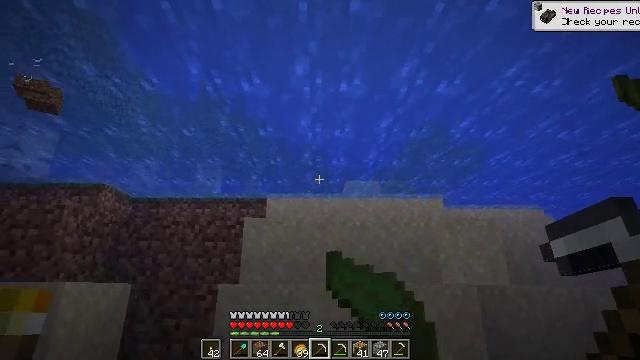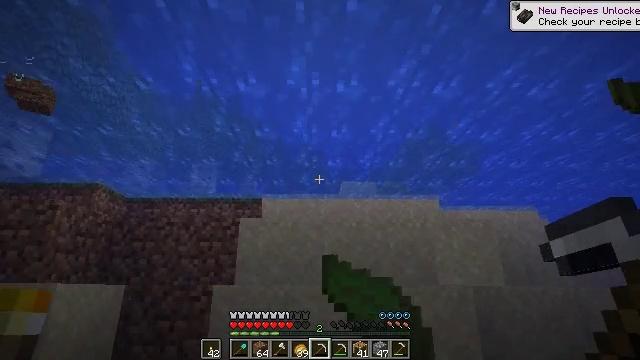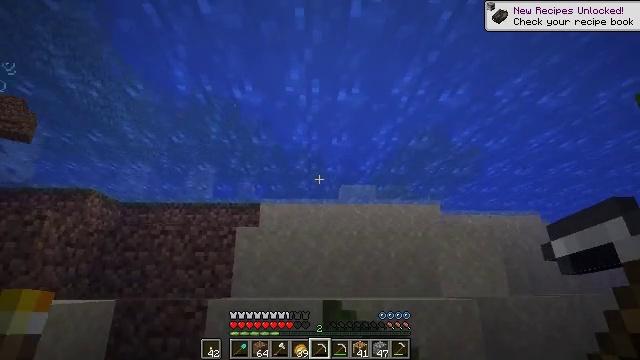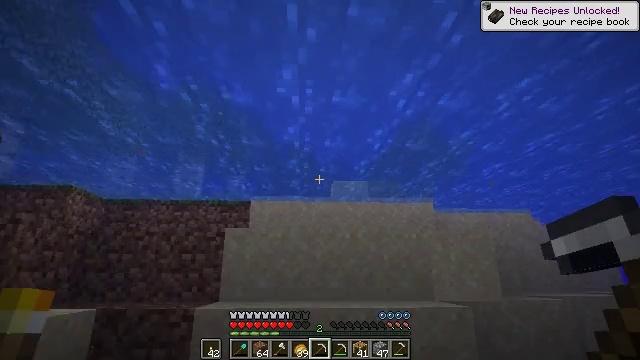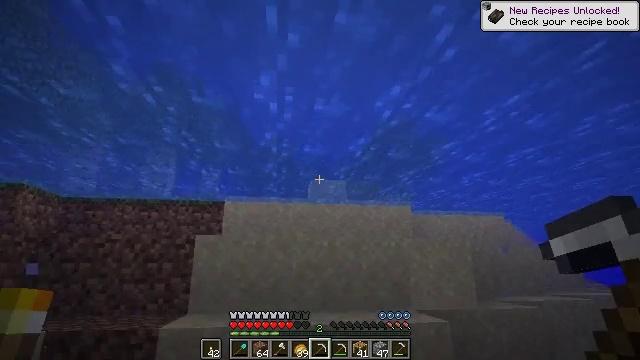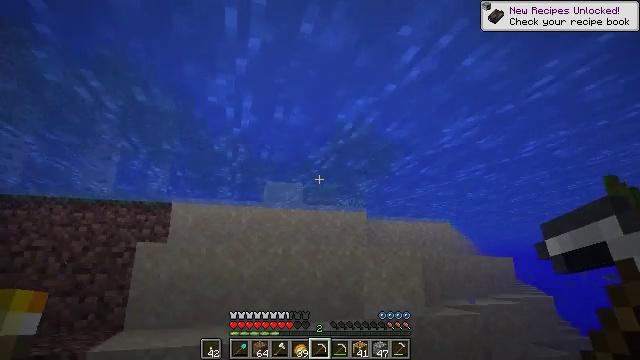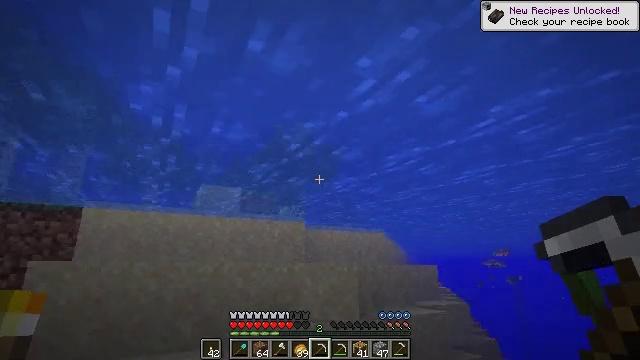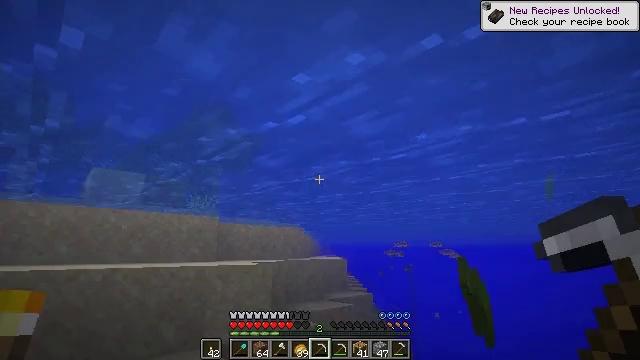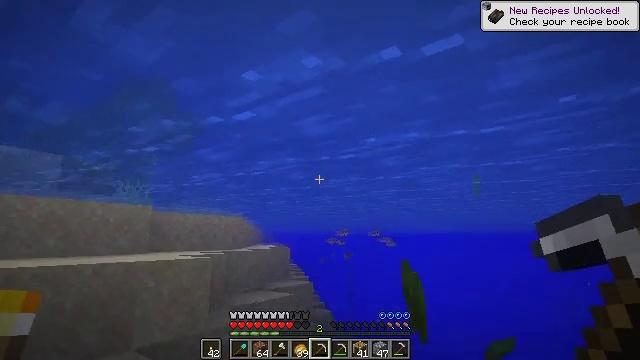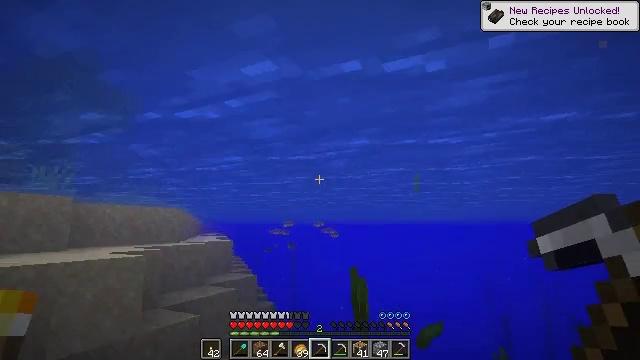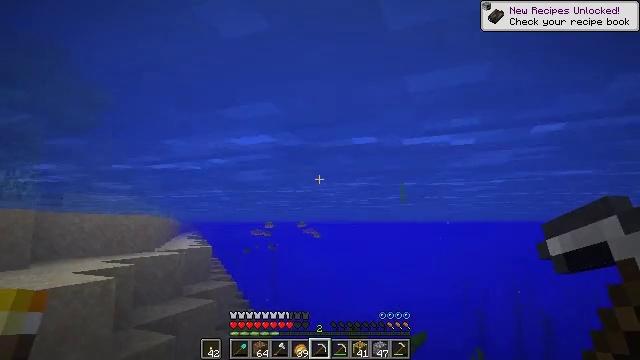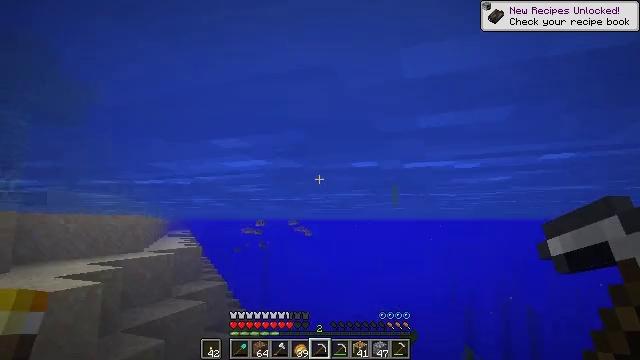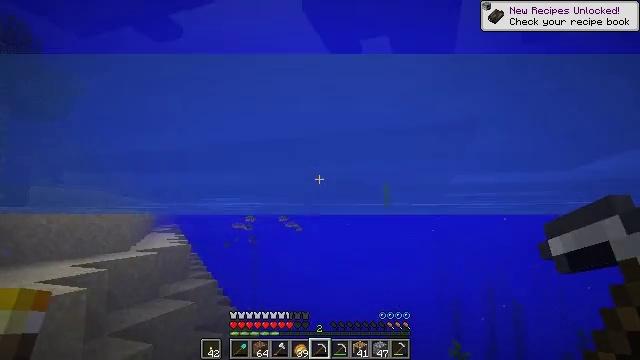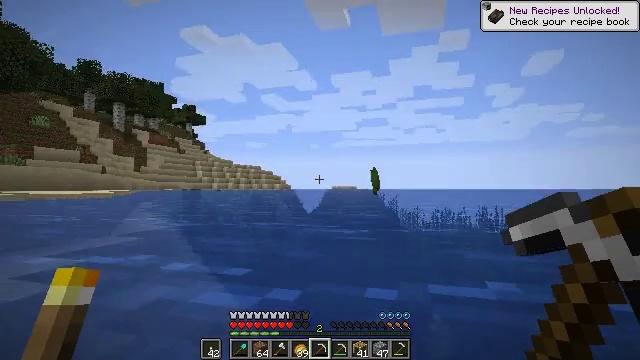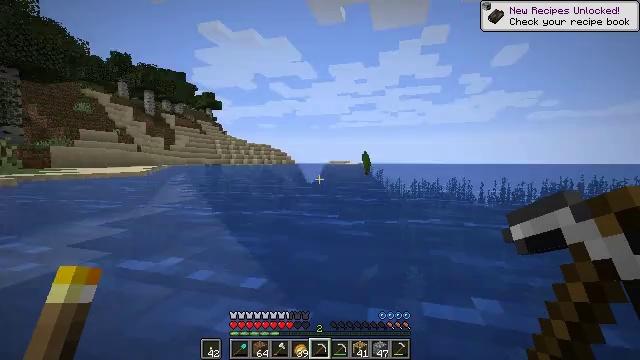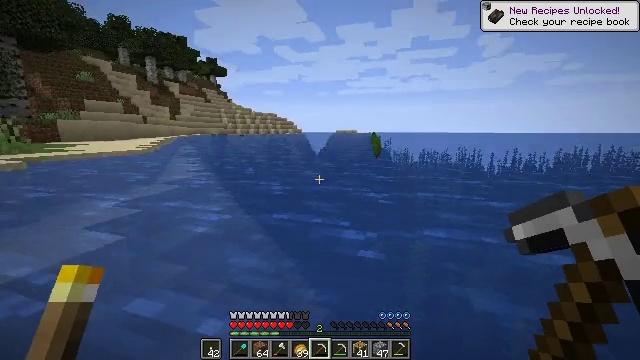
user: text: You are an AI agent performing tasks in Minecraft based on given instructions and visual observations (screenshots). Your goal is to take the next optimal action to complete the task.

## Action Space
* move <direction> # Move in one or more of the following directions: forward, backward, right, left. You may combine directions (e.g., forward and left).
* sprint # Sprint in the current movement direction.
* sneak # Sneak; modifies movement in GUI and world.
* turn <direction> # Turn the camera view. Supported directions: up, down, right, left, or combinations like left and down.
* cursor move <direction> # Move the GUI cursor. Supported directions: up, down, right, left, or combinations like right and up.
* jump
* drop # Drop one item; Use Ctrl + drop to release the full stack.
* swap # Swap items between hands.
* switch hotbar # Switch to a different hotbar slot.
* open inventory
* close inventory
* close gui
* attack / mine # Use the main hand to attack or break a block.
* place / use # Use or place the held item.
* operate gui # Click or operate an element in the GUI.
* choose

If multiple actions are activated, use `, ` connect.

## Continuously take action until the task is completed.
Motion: motion action
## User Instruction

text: Dive and mine the kelp.
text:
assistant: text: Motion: move forward, sprint, jump
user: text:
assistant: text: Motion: move forward, sprint, jump
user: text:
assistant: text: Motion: move forward, sprint, turn right and down, jump
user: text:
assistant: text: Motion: move forward, sprint, turn right and down, jump
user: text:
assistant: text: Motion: move forward, turn right, jump
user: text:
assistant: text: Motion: move forward, turn right, jump
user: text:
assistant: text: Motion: move forward, turn right and down, jump
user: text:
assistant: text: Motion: move forward, sprint, turn right and down, jump
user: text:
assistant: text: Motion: move forward, sprint, turn right and down, jump
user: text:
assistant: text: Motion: move forward, sprint, turn right, jump
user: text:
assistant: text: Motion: move forward, sprint, turn right, jump
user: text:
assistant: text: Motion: move forward, turn right and down, jump
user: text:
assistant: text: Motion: move forward, turn right and down, jump
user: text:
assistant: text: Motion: move forward, turn down, jump
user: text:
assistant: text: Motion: move forward, sprint, turn left and down, jump
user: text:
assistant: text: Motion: move forward, sprint, turn down, jump
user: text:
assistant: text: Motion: move forward, sprint, jump
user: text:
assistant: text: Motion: move forward, sprint, jump
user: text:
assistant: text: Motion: move forward, turn down, jump
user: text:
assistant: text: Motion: move forward, turn down, jump
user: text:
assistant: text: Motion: move forward, turn right, jump
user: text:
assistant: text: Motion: move forward, sprint, turn right, jump
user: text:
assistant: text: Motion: move forward, sprint, turn right, jump
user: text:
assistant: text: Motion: move forward, sprint, turn right, jump
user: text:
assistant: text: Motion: move forward, sprint, jump
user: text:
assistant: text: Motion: move forward, jump
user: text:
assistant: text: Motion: move forward, jump
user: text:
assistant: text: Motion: move forward, turn down, jump
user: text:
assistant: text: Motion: move forward, sprint, jump
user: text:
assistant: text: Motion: move forward, sprint, turn down, jump